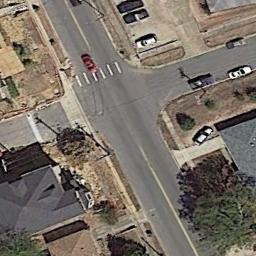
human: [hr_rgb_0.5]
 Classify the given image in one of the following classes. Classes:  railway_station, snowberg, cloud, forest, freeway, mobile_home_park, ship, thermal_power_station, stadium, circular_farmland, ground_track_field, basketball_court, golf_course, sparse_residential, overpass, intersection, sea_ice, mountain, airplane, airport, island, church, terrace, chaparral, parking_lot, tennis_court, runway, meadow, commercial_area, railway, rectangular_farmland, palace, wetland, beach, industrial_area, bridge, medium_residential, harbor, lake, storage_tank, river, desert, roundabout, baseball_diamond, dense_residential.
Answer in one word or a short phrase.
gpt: intersection